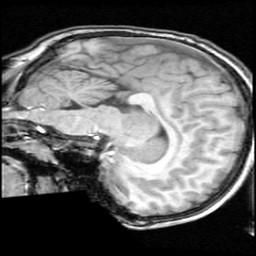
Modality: T1w
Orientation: sagittal
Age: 9
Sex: female
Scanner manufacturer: ge
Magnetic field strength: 1.5 T
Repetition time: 0.03333 s
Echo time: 0.008 s